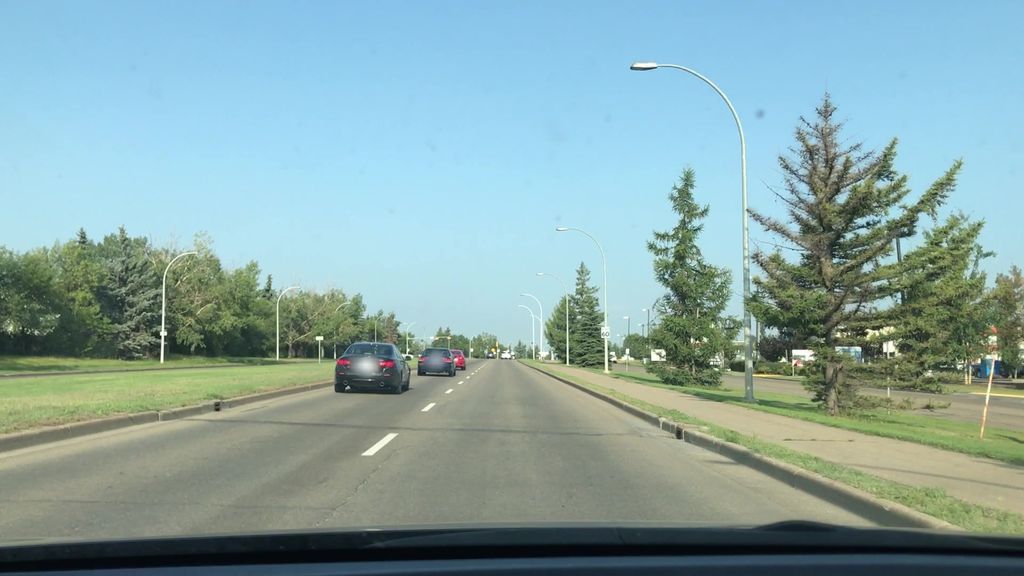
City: edmonton